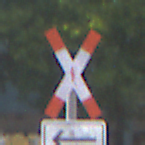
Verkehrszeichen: Andreaskreuz
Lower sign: RichtungsangabeDurchPfeile1
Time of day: MorningAfternoon
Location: Outdoor (Urban)
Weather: Clear
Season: NotSpecified
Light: Natural